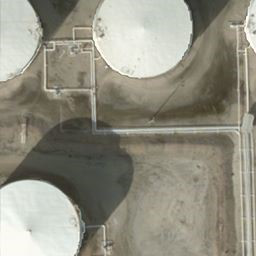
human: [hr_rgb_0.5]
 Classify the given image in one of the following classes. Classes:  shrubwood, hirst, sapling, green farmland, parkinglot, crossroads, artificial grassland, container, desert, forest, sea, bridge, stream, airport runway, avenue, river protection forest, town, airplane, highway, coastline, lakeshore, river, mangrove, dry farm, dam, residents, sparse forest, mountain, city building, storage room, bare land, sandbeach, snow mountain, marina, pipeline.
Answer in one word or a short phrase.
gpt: storage room